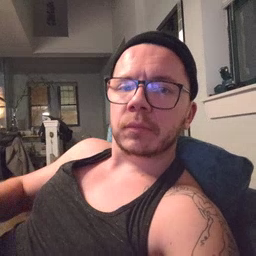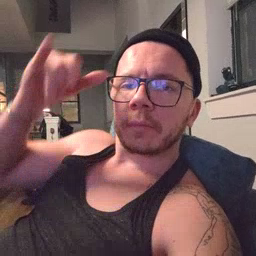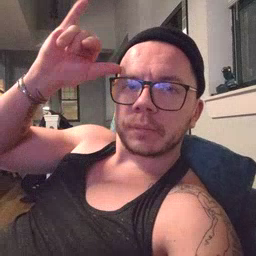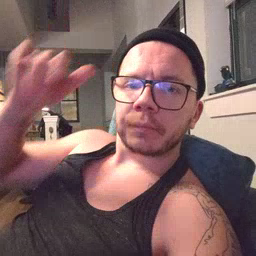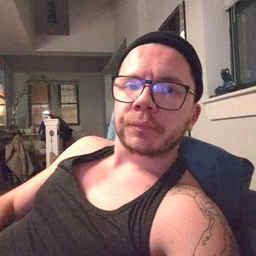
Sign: cow